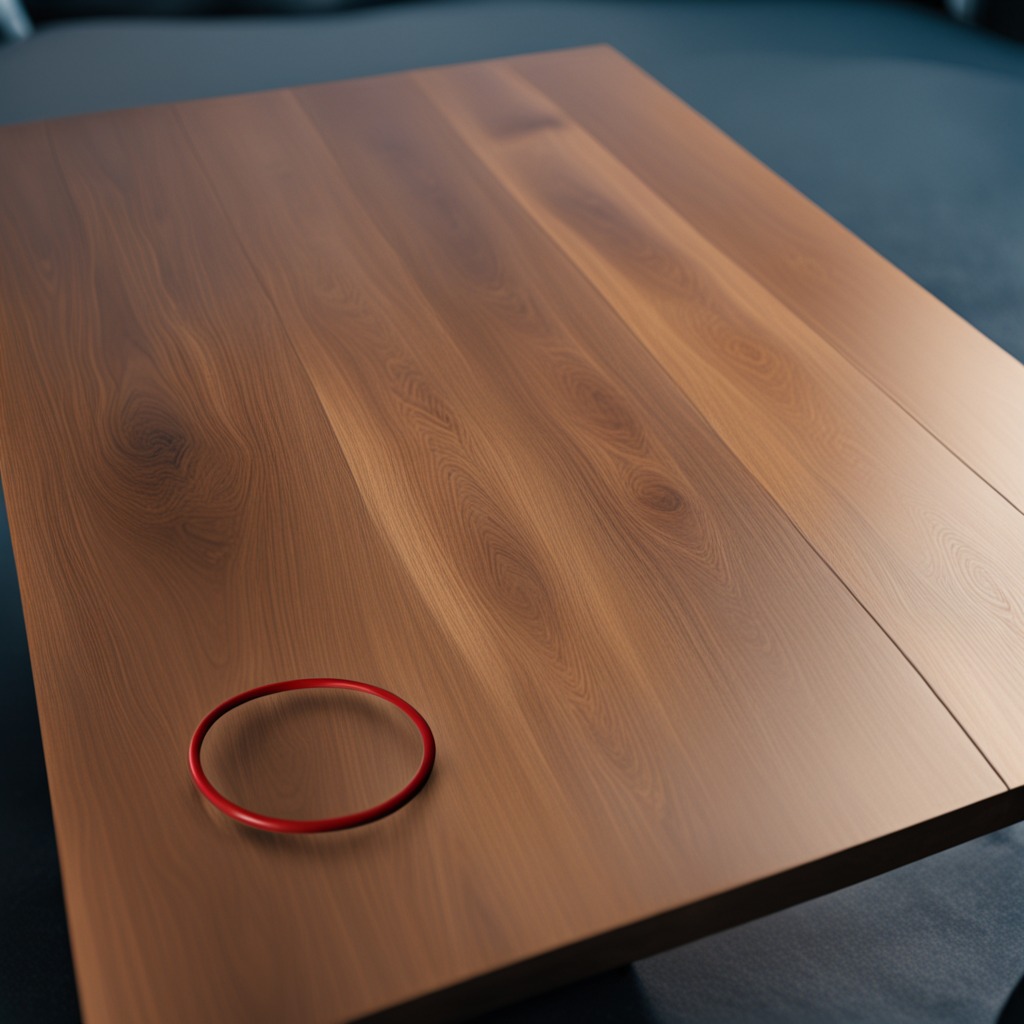
A rubber O-ring is lying on a table.